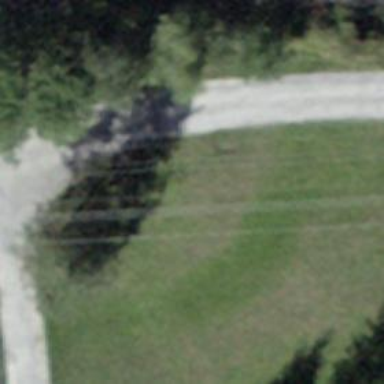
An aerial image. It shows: Service road with fine gravel surface.